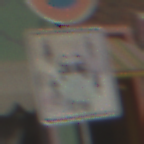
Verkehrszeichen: CarsharingfahrzeugeFrei
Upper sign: AbsolutesHalteverbot
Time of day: MorningAfternoon
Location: Outdoor (Special)
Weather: PartlyCloudy
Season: NotSpecified
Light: Natural